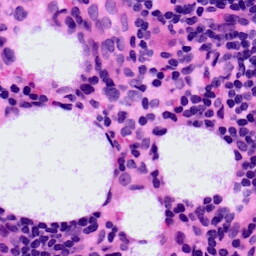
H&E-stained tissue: LymphNode